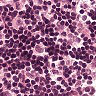
Metastatic tissue present: no